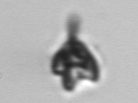
Label: Pyramimonas_longicauda